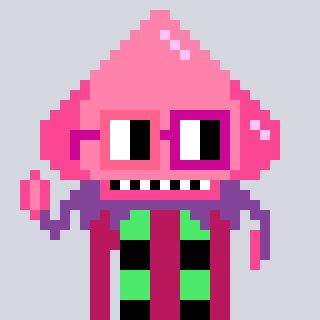
a pixel art character with square pink and red glasses, a squid-shaped head and a darkpink-colored body on a cool background